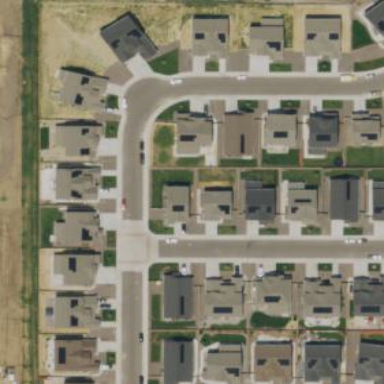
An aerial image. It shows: Residential area composed of single-family homes.